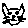
Label: cat